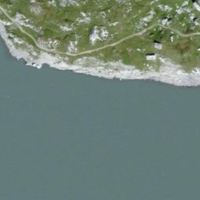
EUNIS habitat code: 14
Species observed at this site:
Phoenicurus ochruros
Linaria cannabina